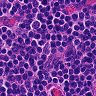
Metastatic tissue present: no